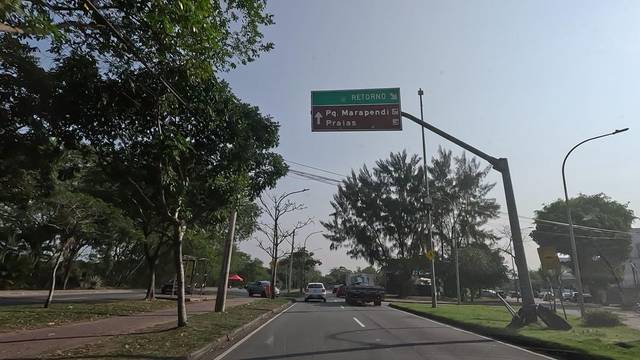
Region: Brazil
Coordinates: -23.012, -43.444